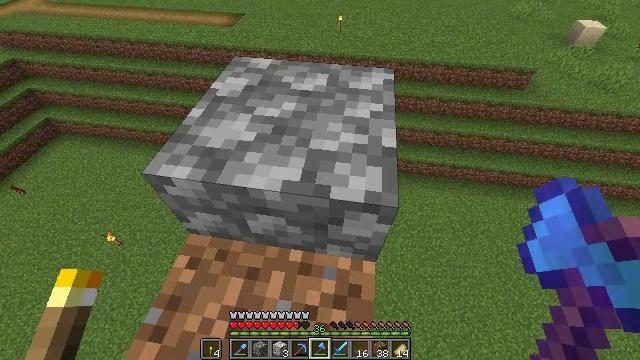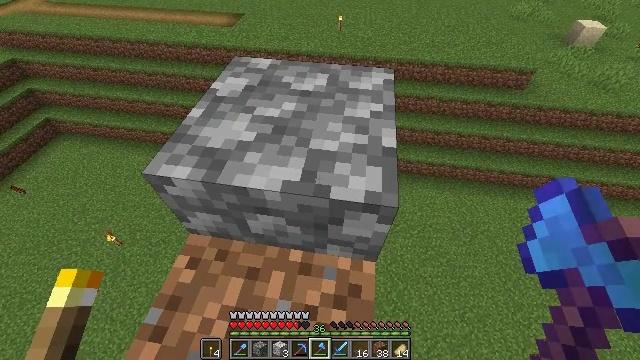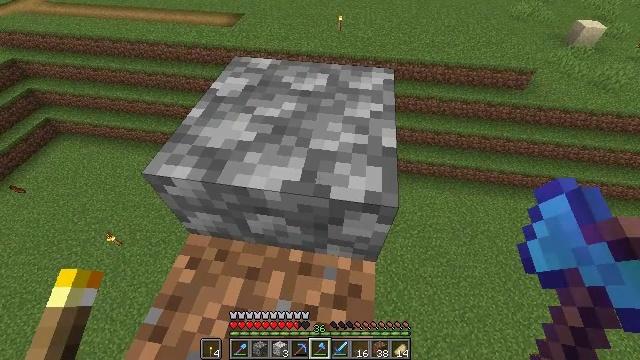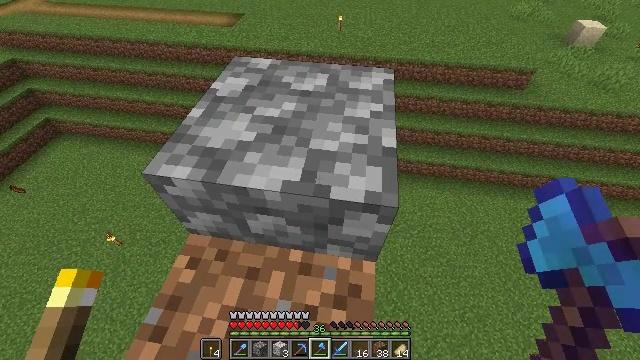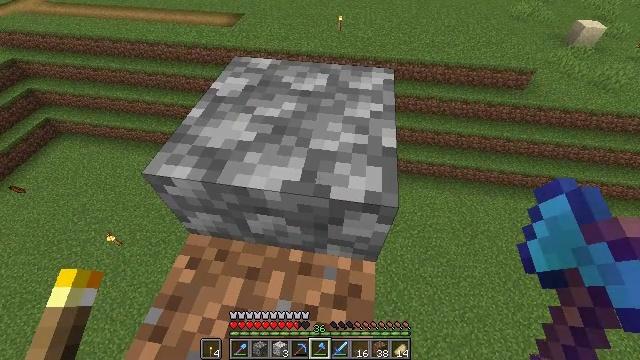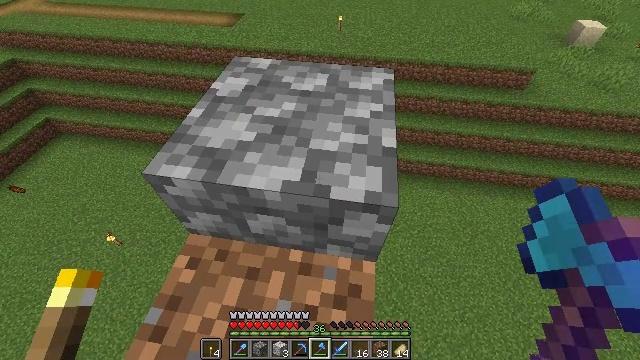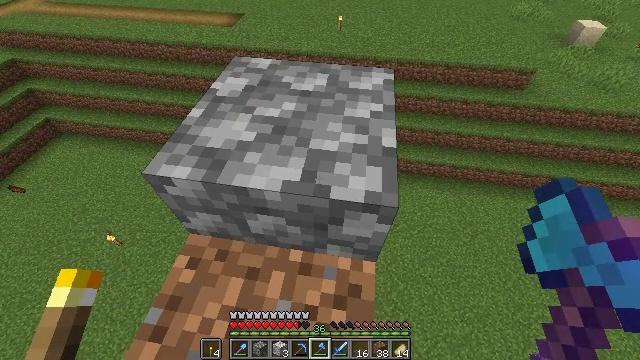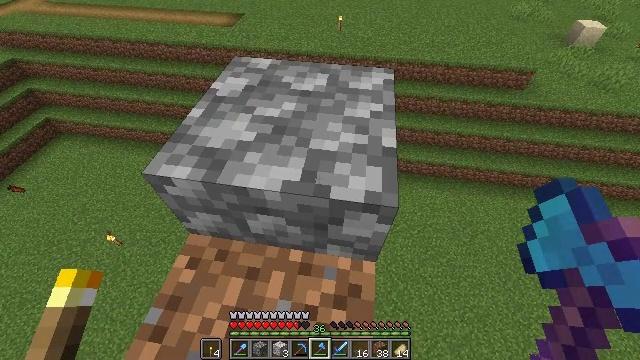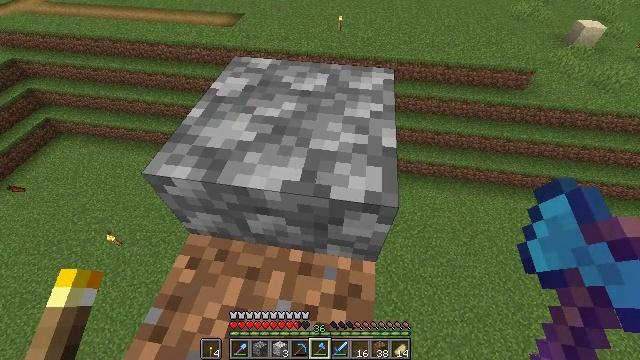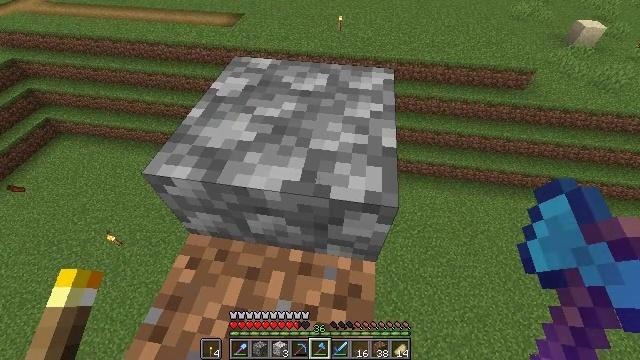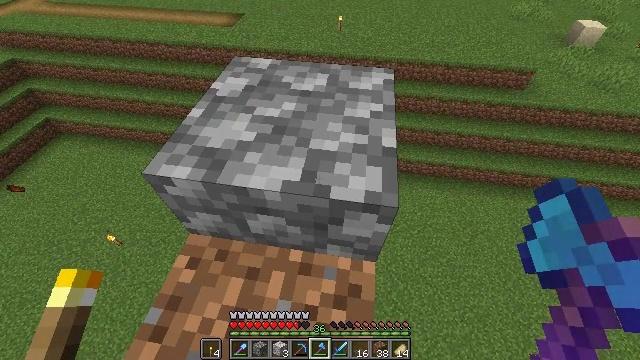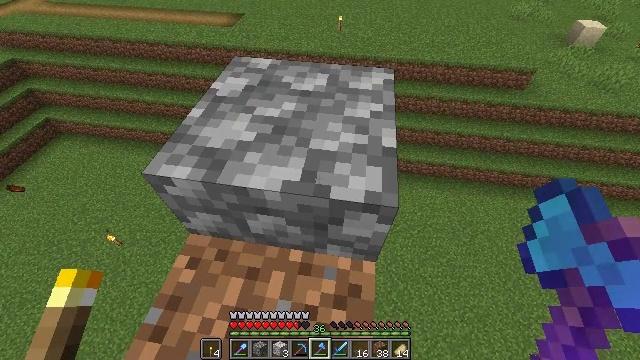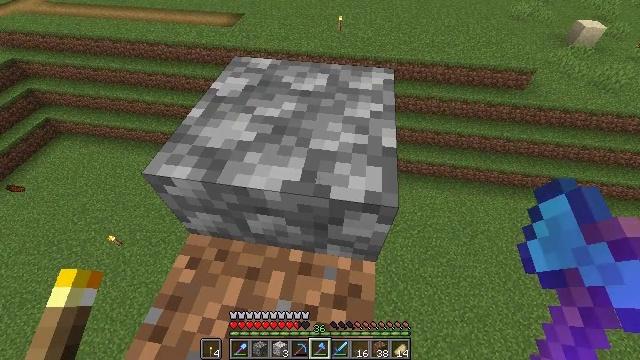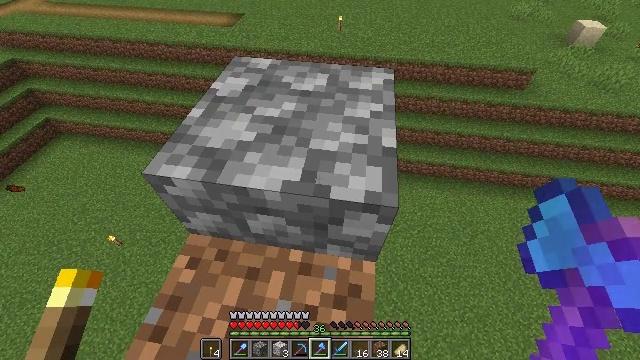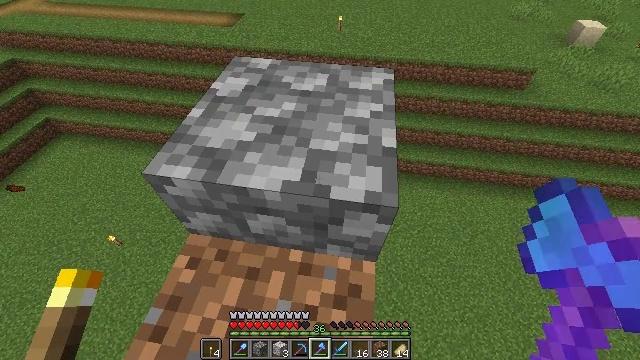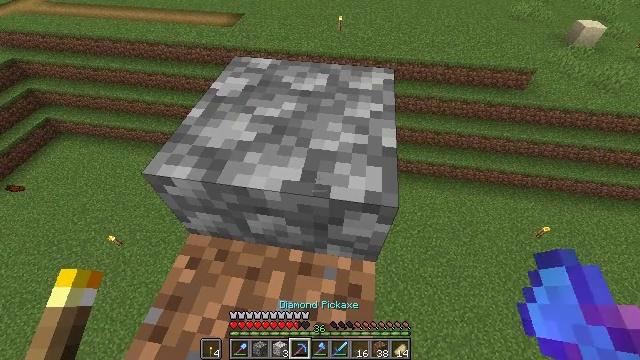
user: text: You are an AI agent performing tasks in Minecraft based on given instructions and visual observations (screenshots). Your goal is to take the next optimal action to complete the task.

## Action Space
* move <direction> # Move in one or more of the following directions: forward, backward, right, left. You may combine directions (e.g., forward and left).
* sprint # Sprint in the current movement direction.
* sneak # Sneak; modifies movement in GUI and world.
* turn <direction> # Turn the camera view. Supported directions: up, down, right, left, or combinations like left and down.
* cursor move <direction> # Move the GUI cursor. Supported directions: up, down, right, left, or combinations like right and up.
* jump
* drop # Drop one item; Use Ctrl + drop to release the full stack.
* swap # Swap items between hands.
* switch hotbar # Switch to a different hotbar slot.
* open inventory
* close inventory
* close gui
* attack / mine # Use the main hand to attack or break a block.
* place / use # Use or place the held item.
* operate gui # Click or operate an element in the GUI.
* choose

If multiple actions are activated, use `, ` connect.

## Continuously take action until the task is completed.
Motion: motion action
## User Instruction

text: Break the cobblestone slab to recycle it.
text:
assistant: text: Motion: sneak
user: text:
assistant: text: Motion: sneak
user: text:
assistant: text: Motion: sneak
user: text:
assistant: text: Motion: sneak
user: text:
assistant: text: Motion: sneak
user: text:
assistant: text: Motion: sneak
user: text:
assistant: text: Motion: sneak
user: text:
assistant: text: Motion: sneak
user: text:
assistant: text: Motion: sneak
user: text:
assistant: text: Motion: sneak
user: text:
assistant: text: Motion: sneak
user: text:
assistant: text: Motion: sneak
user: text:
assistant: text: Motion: sneak
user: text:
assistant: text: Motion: sneak
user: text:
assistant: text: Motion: sneak
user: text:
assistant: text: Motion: sneak
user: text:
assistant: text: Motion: sneak
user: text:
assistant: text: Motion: sneak
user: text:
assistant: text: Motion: sneak
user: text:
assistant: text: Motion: sneak
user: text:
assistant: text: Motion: sneak
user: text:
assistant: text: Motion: sneak
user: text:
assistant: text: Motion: sneak, attack / mine
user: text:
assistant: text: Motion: sneak, attack / mine
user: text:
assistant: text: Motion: sneak, attack / mine
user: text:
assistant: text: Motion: sneak, attack / mine
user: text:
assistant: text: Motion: sneak, attack / mine
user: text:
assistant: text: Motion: sneak, attack / mine
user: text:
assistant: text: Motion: sneak, attack / mine
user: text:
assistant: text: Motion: sneak, attack / mine